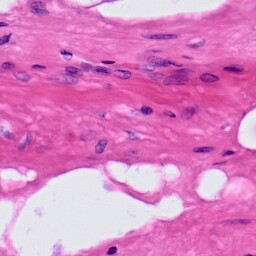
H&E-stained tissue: Prostate